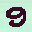
Label: 9